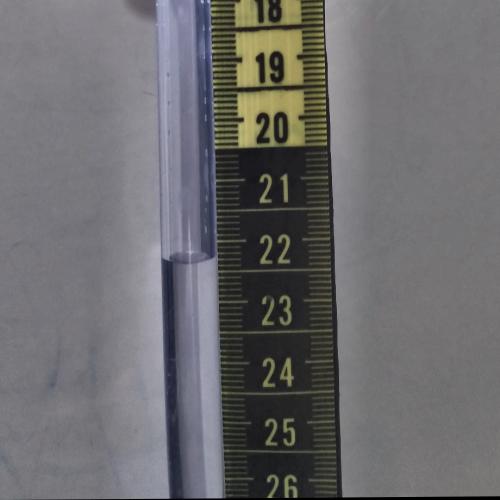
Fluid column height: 22.3 cm